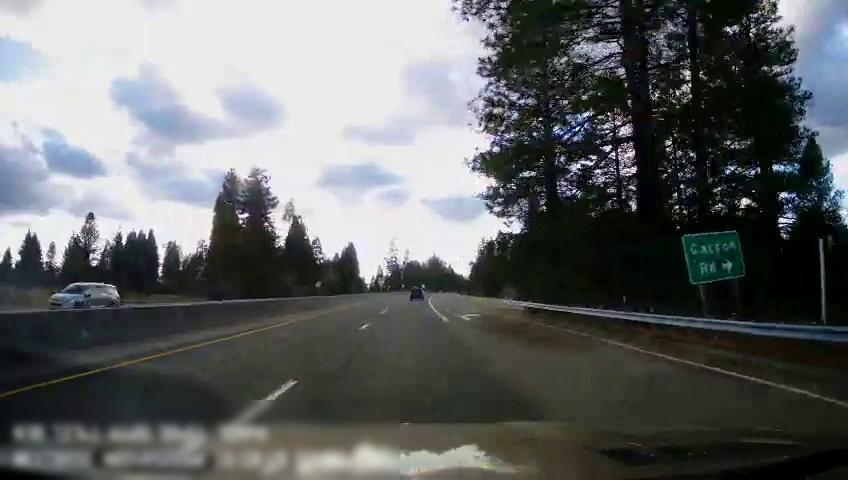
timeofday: Day
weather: Cloudy
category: Drivable Space
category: Vehicles | SUV
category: Vehicles | SUV
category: Lanes | Alternate Lane
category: Lanes | Current Lane
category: Lanes | Alternate Lane
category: Lanes | Alternate Lane
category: Traffic | Signs